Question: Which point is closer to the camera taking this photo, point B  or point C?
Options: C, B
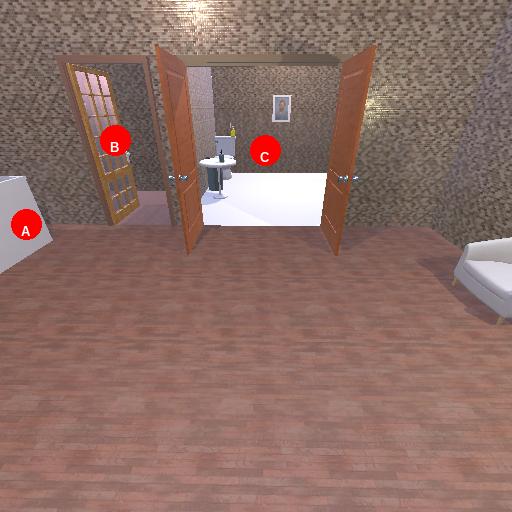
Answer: C